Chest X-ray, AP view. Patient: 38 years old, sex M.
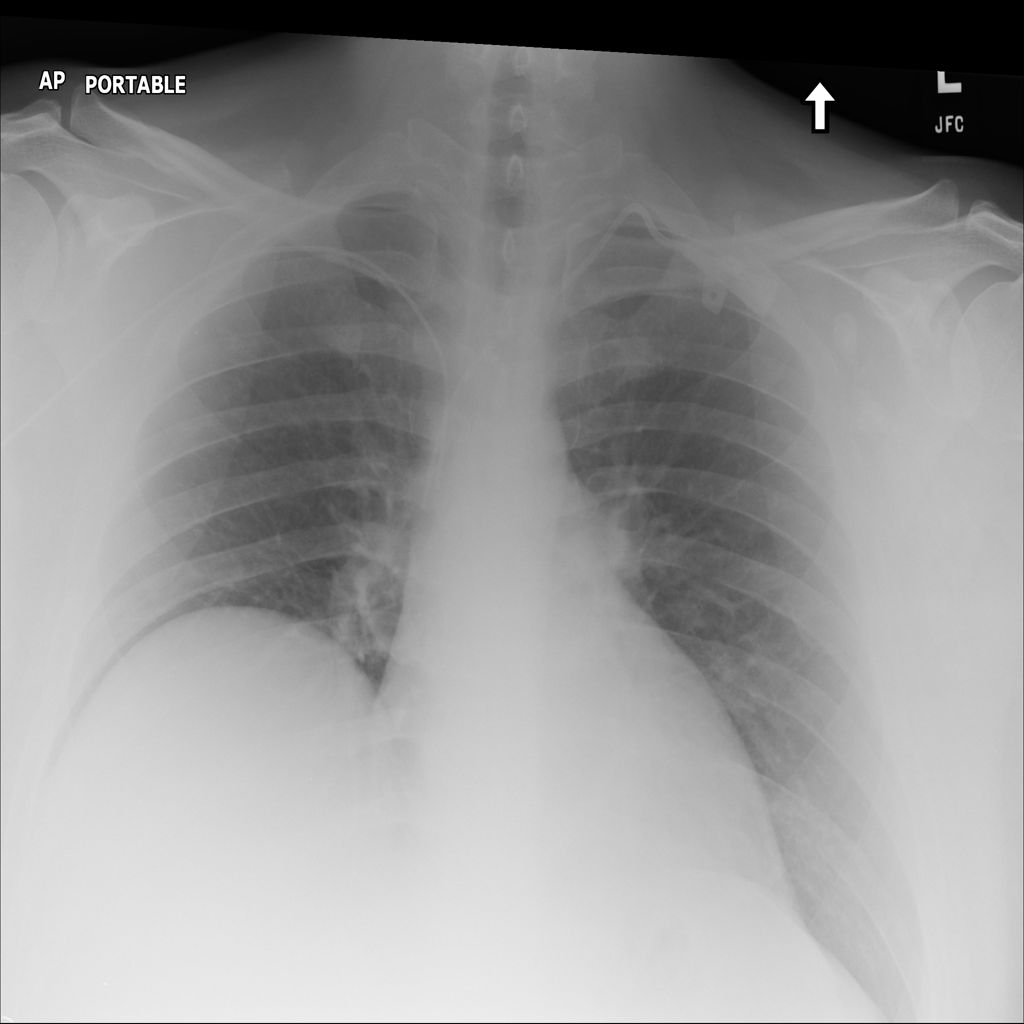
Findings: No Finding